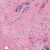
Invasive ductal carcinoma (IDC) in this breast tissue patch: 1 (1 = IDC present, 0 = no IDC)